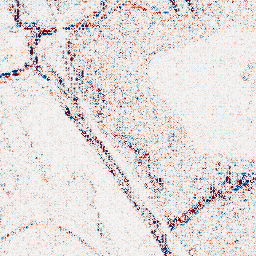
Category: wavelet
Decomposition family: wavelet_reverse_biorthogonal
Decomposition parameters: wavelet: rbio4.4
level: 1
Upsampling method: cubic_mitchell
Upsampling parameters: scale: 8
Upsampling scale: 8